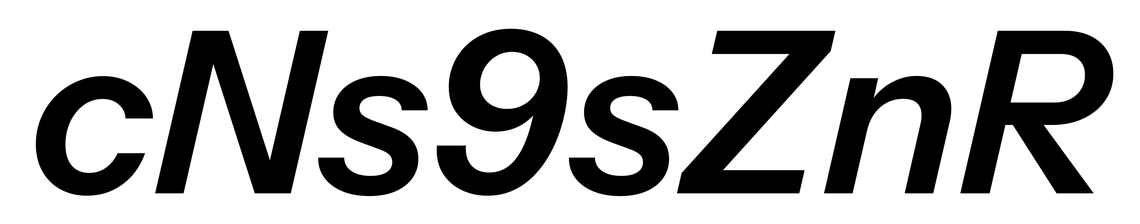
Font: InstrumentSans-Italic_SemiBold_Italic